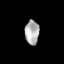
Tissue: skin
Cell type: Epithelial cells
Senescence score: 0.2544
Nuclear area (px): 336
Mean DAPI intensity: 175.125